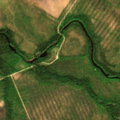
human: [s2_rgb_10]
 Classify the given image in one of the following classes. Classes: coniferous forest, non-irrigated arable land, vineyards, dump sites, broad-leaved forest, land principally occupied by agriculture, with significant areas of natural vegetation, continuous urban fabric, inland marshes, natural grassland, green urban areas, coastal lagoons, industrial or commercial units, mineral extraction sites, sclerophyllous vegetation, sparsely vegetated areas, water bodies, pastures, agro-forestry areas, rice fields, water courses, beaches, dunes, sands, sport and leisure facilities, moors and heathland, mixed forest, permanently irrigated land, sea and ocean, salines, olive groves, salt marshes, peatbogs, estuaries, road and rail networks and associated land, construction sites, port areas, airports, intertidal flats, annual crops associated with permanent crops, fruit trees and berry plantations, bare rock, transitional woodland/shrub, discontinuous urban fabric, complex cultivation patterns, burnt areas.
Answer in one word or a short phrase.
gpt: coniferous forest, mixed forest, transitional woodland/shrub, peatbogs